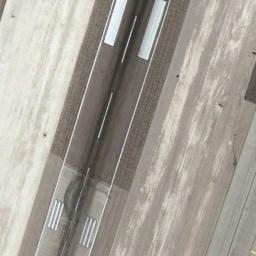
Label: runway